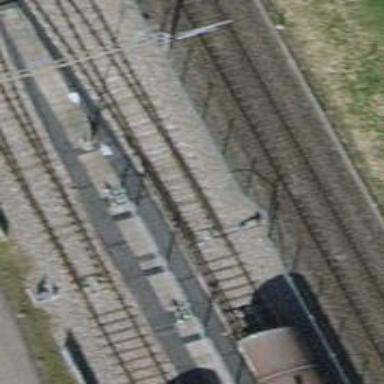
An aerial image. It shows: Railway switch.